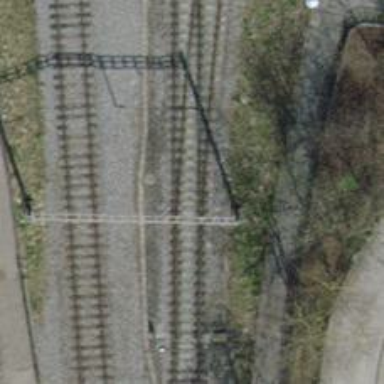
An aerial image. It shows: Single railway track with electrification through contact line.